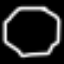
Label: octagon